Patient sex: F
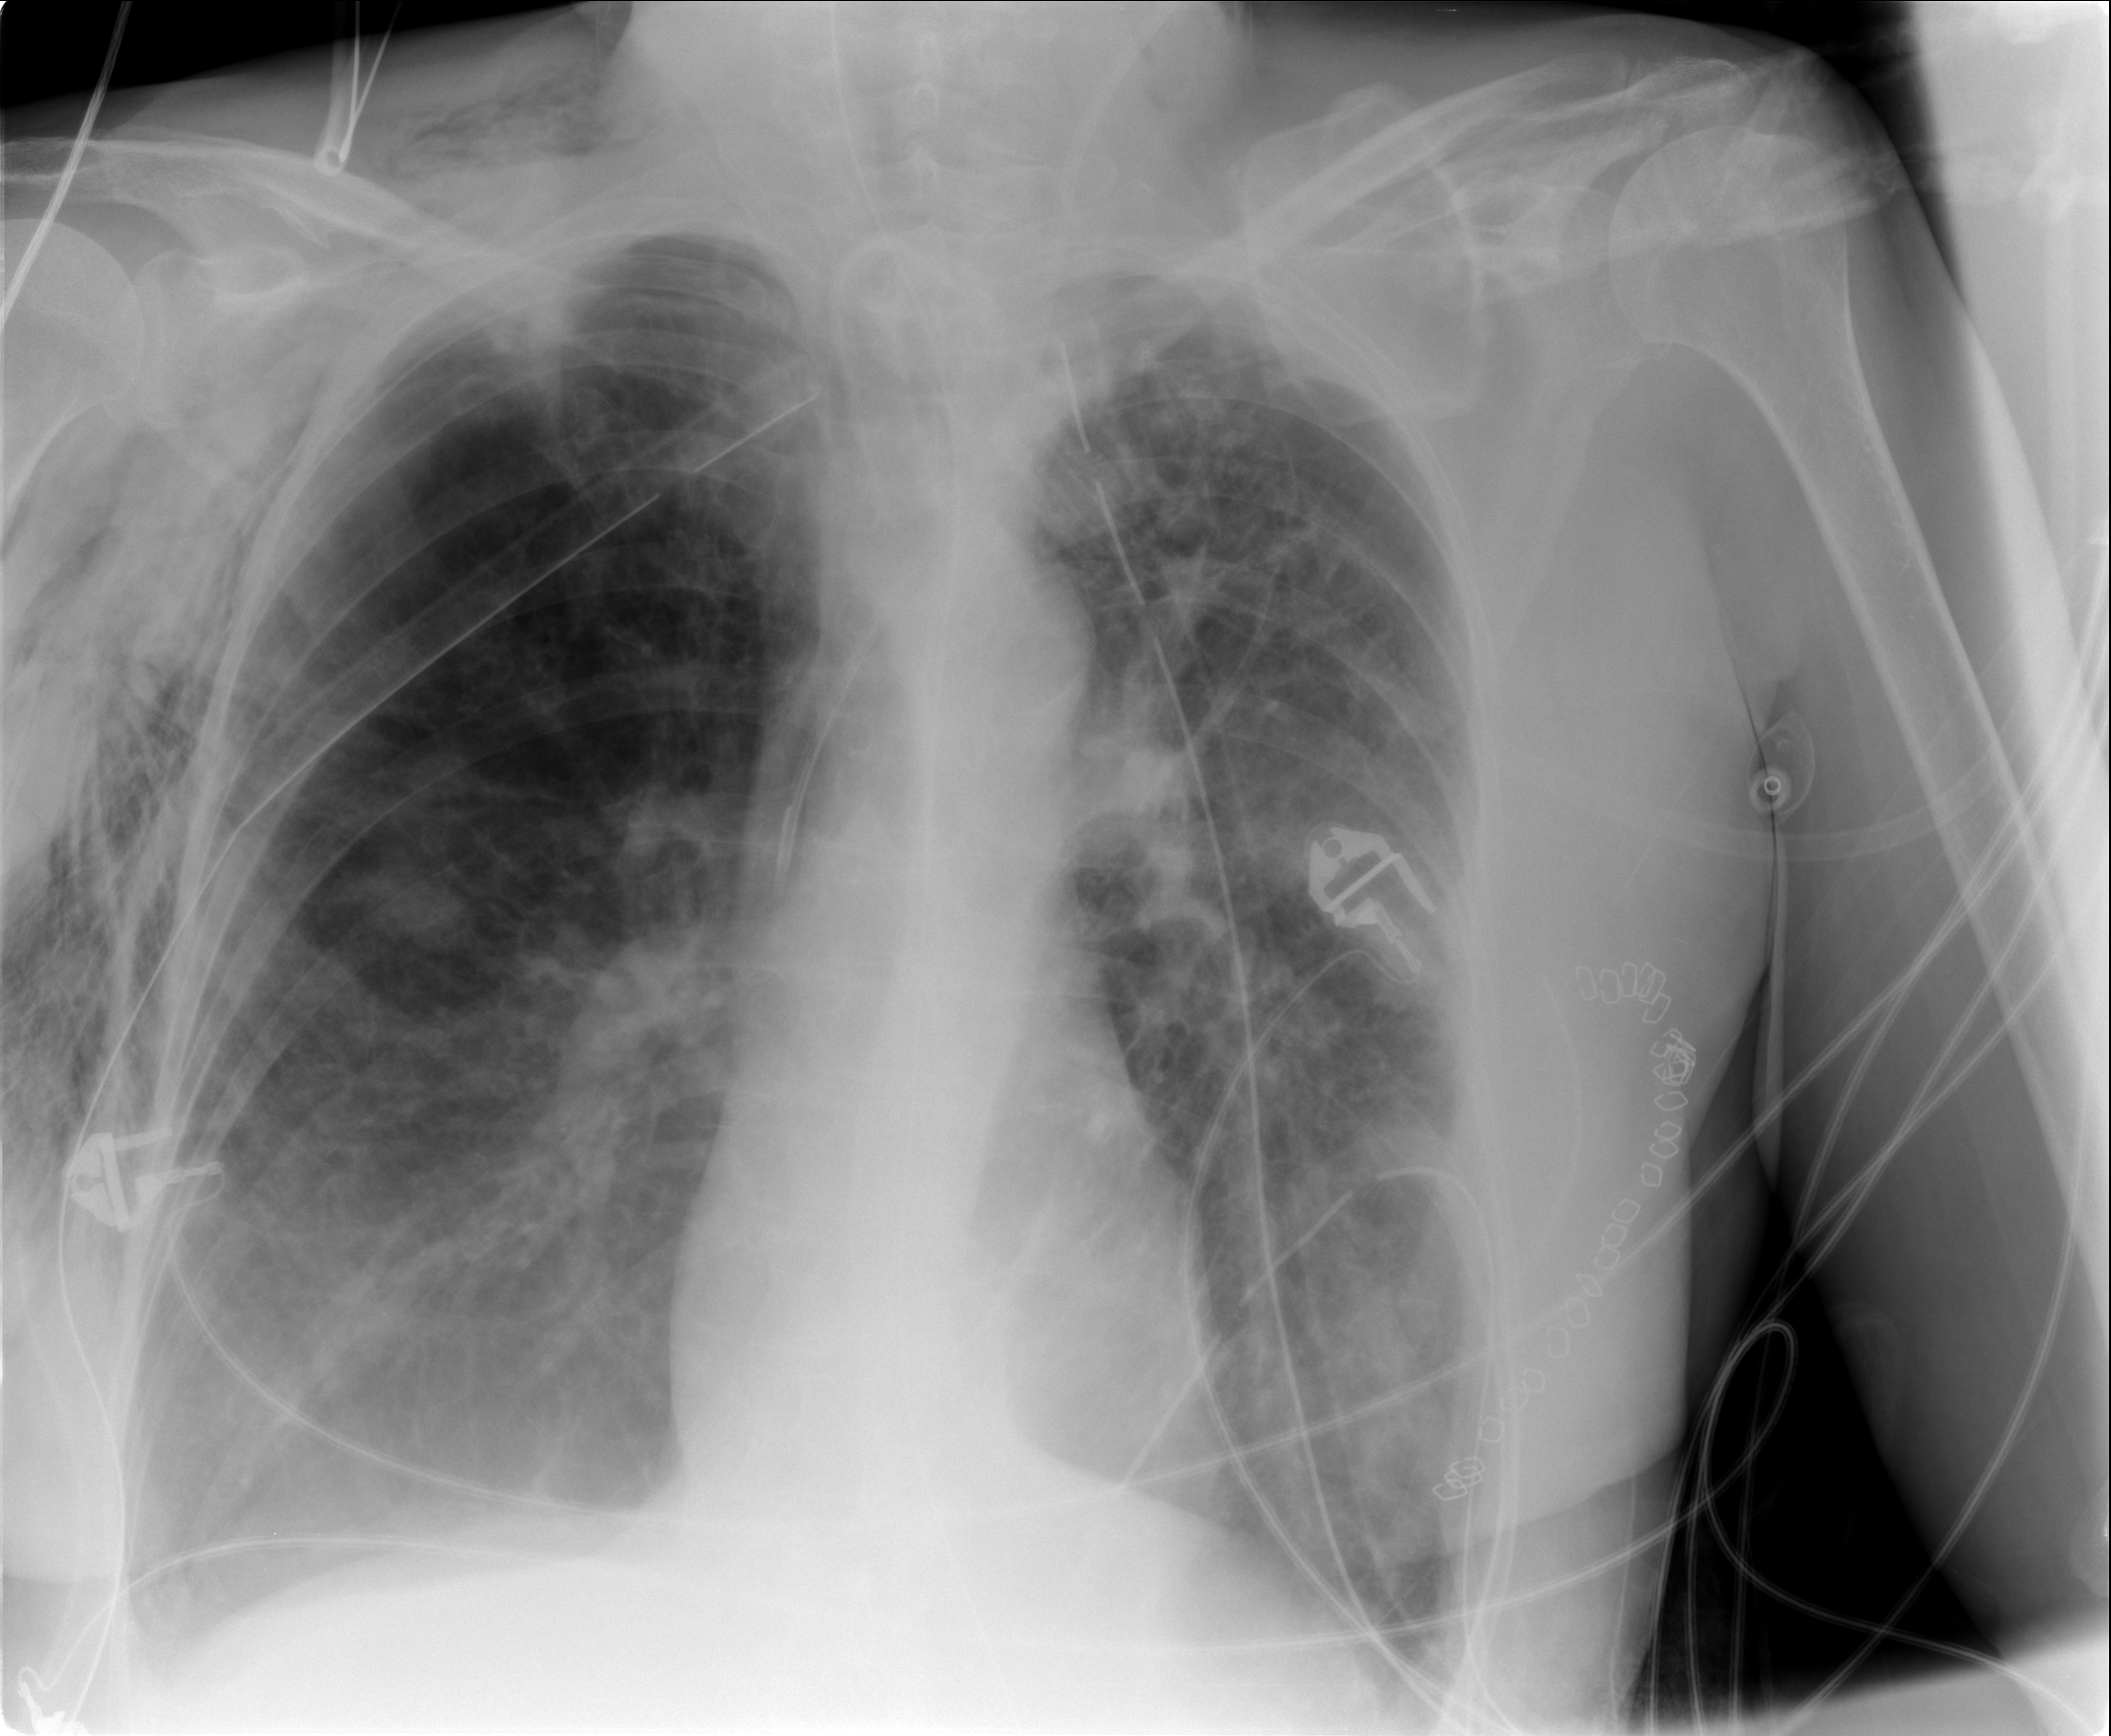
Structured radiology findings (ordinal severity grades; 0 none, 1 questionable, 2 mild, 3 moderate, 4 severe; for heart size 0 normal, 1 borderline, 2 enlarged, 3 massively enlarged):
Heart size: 0
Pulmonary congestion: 2
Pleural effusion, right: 2
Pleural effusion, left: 0
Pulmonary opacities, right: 2
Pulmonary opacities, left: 2
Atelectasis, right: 3
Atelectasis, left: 2